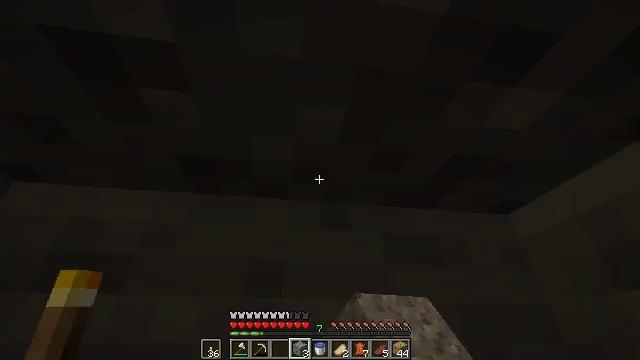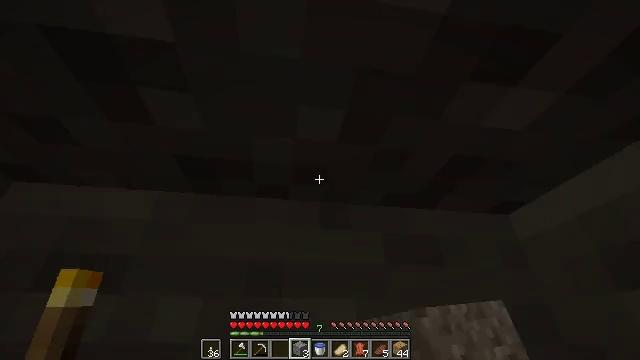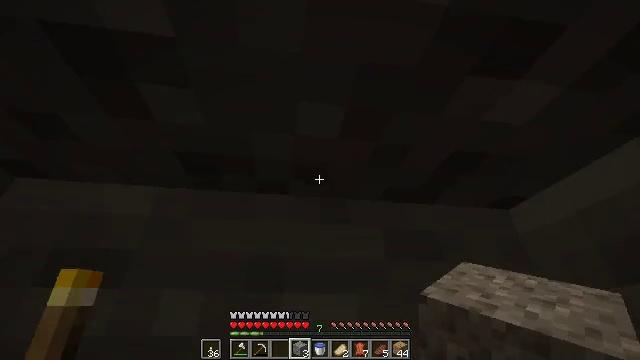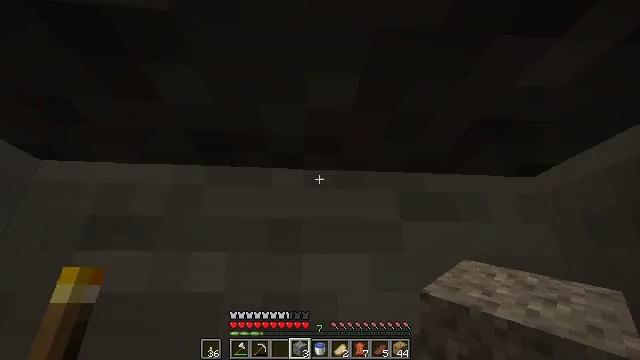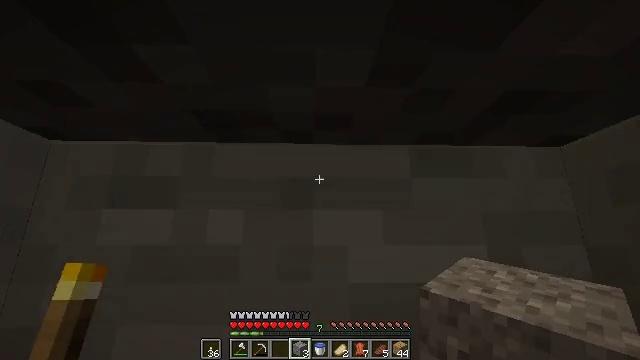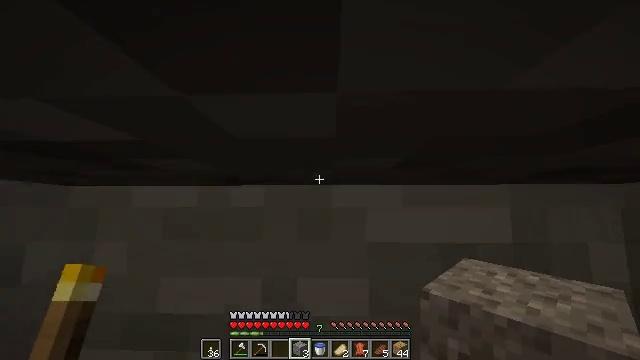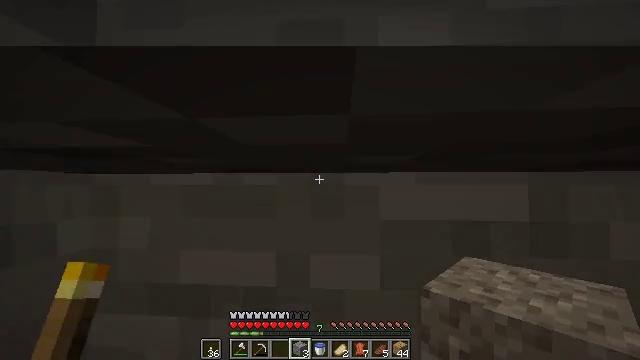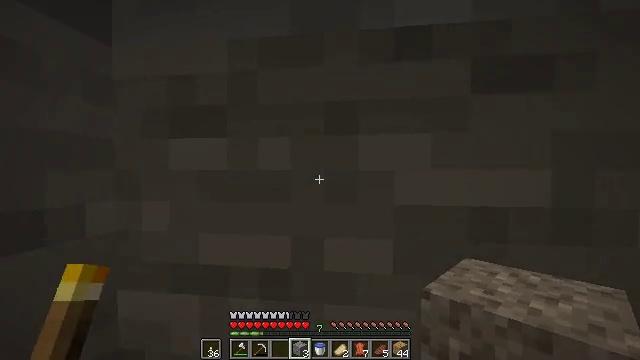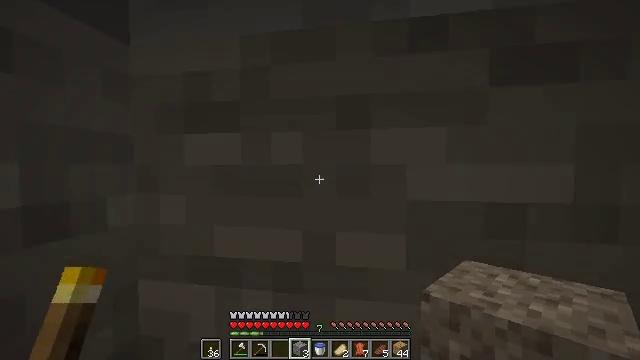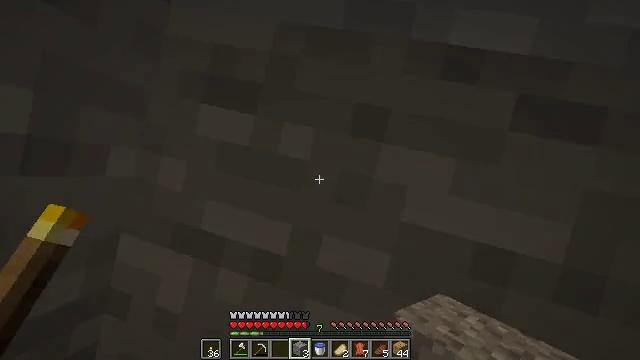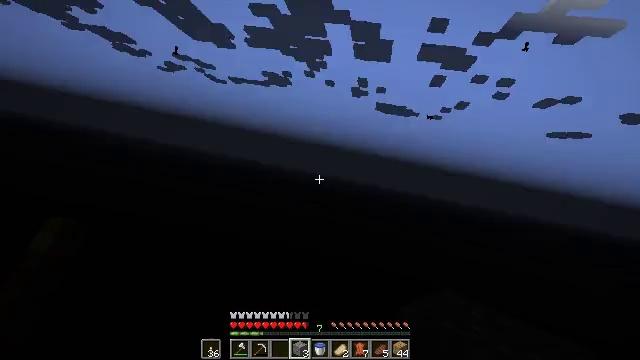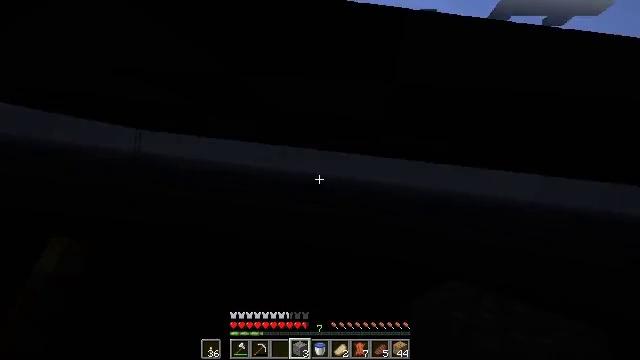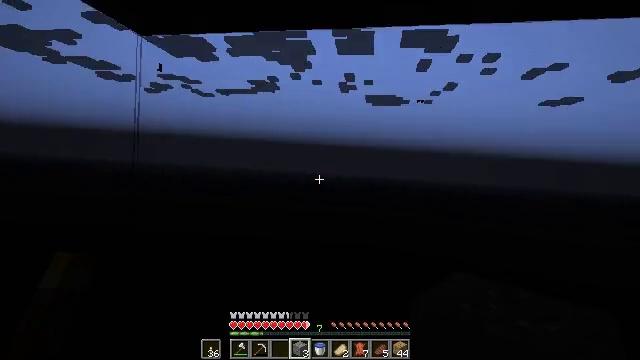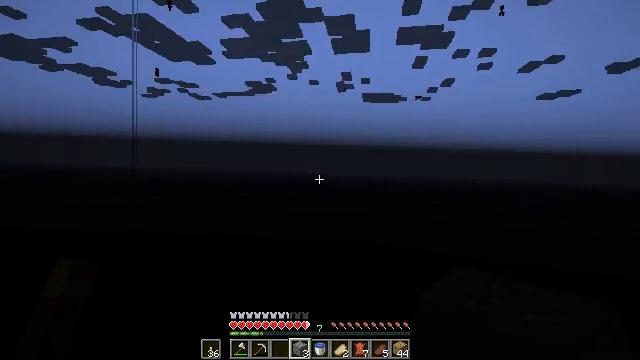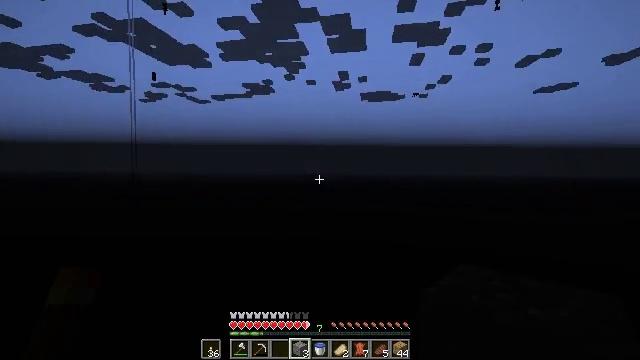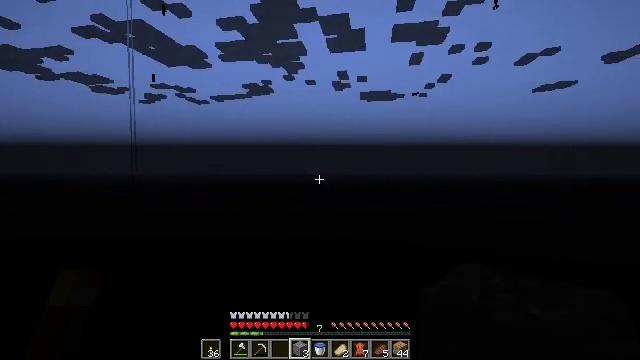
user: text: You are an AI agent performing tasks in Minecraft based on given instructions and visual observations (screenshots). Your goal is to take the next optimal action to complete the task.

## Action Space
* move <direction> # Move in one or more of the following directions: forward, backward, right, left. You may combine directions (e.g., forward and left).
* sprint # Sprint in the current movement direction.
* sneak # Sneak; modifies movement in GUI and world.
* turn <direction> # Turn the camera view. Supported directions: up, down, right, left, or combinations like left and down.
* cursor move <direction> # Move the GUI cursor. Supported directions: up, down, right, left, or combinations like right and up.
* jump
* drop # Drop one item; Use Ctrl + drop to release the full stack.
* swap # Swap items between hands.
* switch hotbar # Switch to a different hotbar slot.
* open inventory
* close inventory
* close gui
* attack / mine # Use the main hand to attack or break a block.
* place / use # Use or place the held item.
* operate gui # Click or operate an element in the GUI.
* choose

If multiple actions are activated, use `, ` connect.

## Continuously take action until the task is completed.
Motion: motion action
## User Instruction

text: Attack the composter to add it to your inventory.
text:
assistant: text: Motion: no_op
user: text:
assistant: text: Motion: turn down
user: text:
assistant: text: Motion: turn left and down
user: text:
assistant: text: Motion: turn left and down
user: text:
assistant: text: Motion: turn left and down
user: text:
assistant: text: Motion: turn left and down
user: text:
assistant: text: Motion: turn left and down
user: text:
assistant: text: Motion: turn left and down
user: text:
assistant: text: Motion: no_op
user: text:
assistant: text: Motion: no_op
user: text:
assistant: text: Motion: no_op
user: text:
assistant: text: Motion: no_op
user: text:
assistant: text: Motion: no_op
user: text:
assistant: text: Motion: no_op
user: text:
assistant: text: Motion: no_op
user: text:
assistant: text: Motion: no_op
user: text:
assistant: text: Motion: no_op
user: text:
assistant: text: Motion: turn left and down
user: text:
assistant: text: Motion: turn left and down
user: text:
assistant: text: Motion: turn left and down
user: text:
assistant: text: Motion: turn left and down
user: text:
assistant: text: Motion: turn left
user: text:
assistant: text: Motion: turn left
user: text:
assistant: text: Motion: no_op
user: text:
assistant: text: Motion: no_op
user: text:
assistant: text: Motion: no_op
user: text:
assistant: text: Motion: no_op
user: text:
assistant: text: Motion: no_op
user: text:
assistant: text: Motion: no_op
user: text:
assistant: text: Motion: no_op